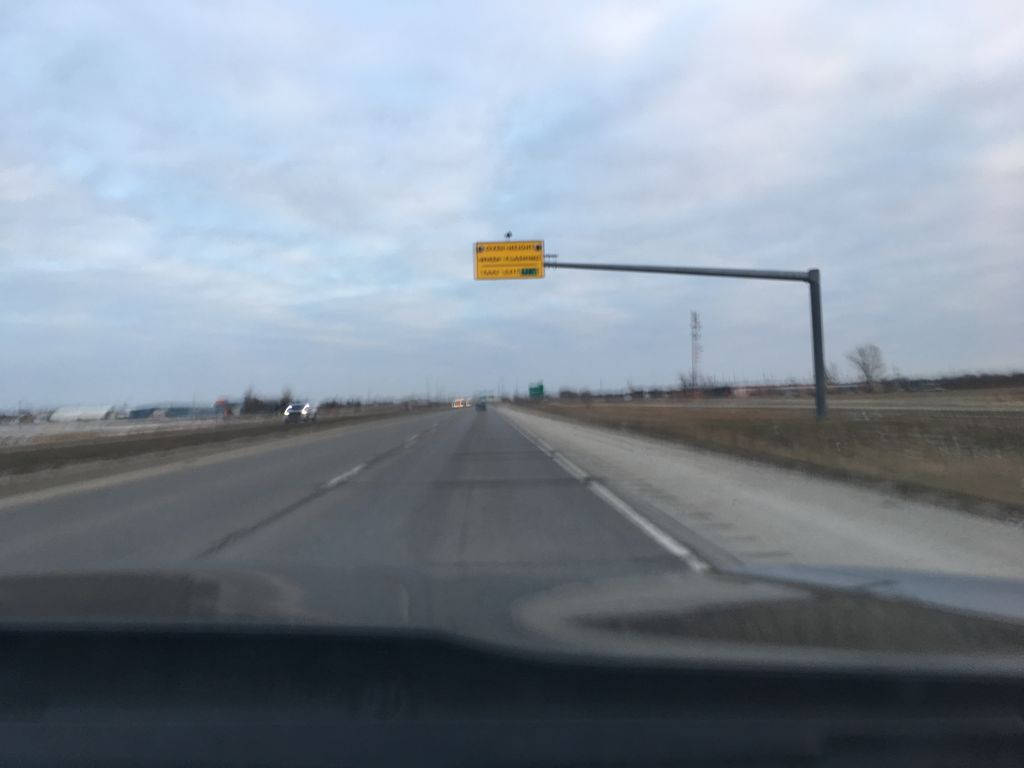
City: winnipeg